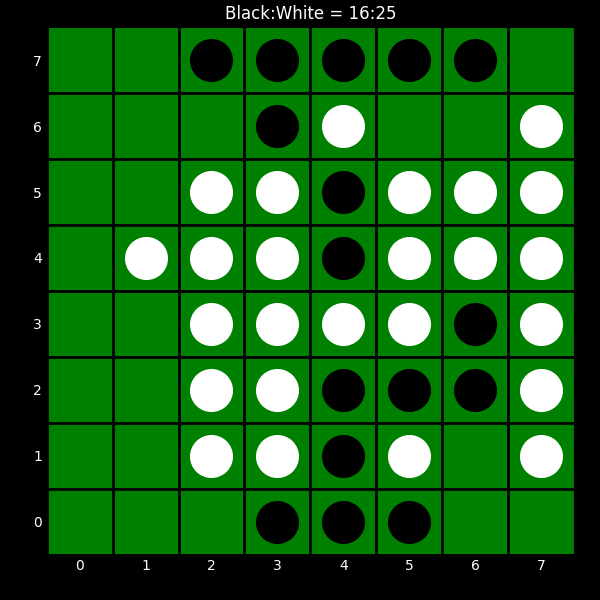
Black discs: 16
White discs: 25